Field crop: maize
Growth stage: 2
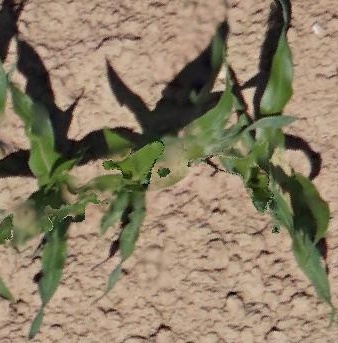
Species: maize